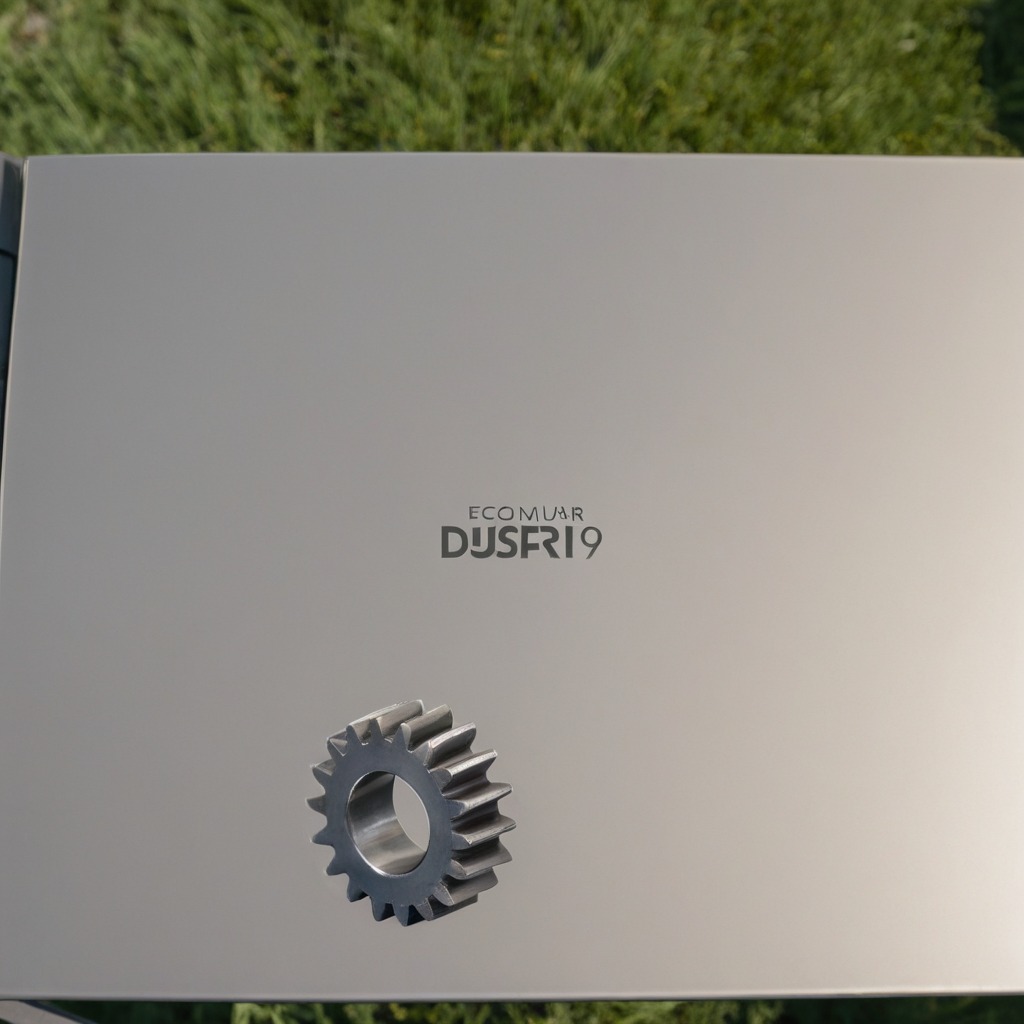
A steel gear with teeth is lying on a clean utility table in a temporary outdoor tool station.